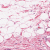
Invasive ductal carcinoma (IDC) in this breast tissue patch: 0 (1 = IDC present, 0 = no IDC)